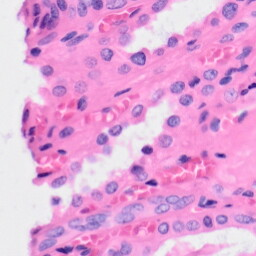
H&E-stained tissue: Kidney